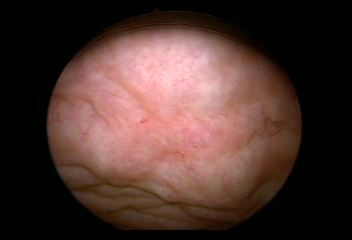
Modality: WLC
Class: Normal mucosa
Bladder cancer association: No